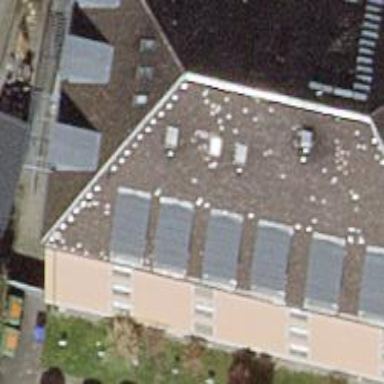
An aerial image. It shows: Nursing home.